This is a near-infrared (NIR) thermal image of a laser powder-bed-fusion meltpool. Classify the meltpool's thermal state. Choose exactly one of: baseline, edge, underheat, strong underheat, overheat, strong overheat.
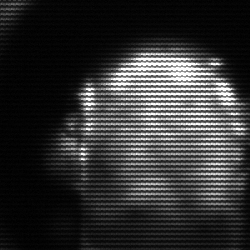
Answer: baseline